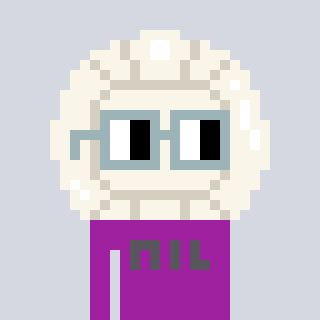
a pixel art character with square dark gray glasses, a volleyball-shaped head and a magenta-colored body on a cool background